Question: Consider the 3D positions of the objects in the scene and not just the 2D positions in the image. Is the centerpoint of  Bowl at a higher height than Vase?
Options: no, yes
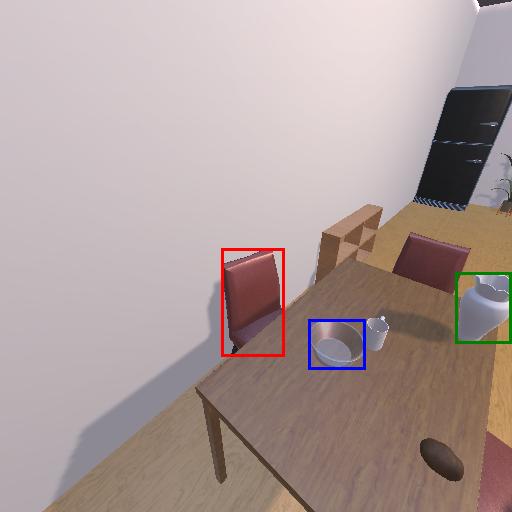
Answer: no